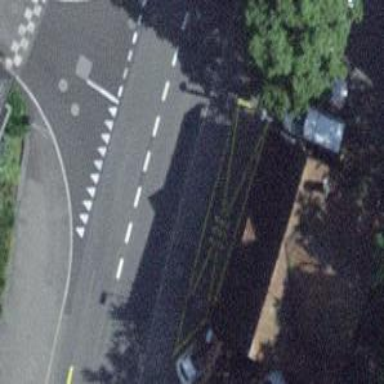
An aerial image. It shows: Marked crossing on the road.